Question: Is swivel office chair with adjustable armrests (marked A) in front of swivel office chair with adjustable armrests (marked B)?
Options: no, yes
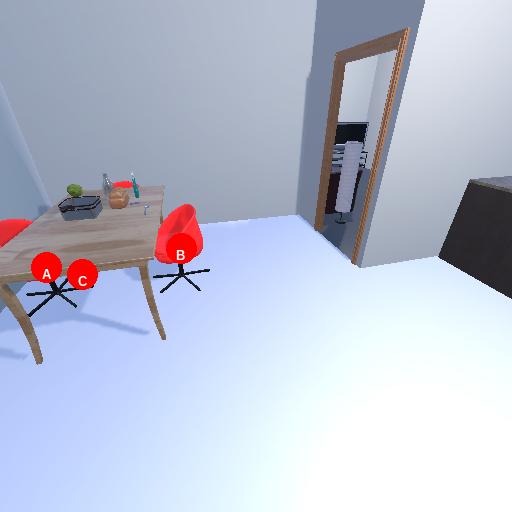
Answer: no